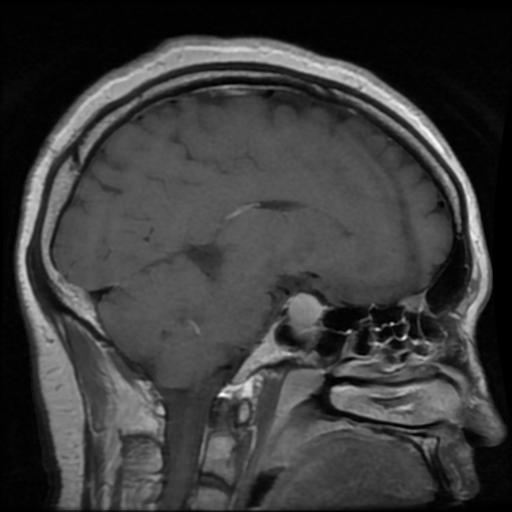
Label: pituitary